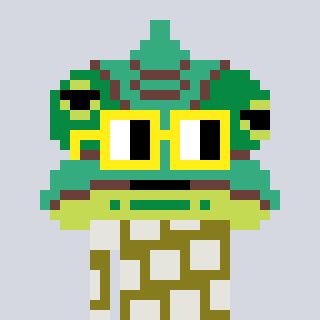
a pixel art character with square yellow glasses, a chameleon-shaped head and a gunk-colored body on a cool background